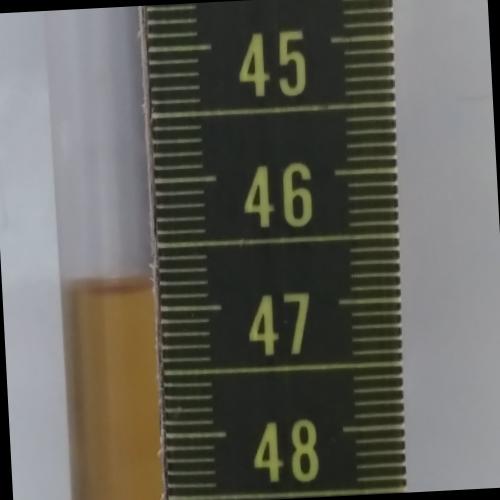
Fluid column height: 46.8 cm